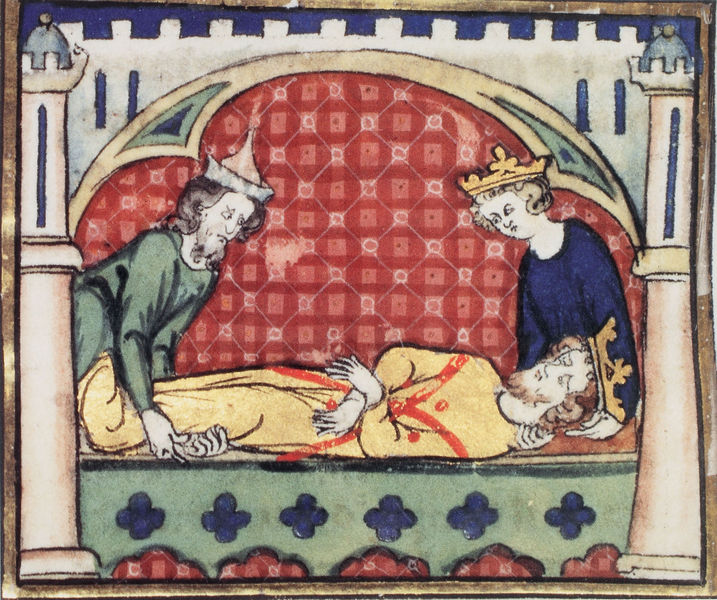
Titel: Berliner Alexanderroman
Institution: Berlin, Preußischer Kulturbesitz, Kupferstichkabinett
Schlagwörter: blau, fuß, gemälde, hand, mann, frauen, gelb, grün, frau, grau, hut, kleider, männer, säule, säulen, rot, tuch, muster, bart, stehen, tot, toter, bild, hände, gewand, mantel, krone, turm, liegen, bogen, mauer, naiv, könig, verzierung, bett, liegend, pfosten, burg, türme, helm, sarg, grab, leichnam, balu, königin, miniatur, himmelbett, kronen, vierpass, buchmalerei, hanf, bestattung, versierung, krohne, saule, sarkohag